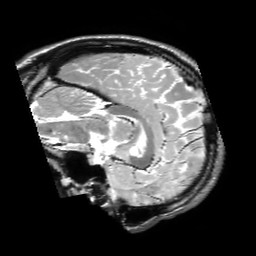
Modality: T2w
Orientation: sagittal
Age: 21
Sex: male
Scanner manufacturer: philips
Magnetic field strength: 3 T
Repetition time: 3 s
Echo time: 0.08 s